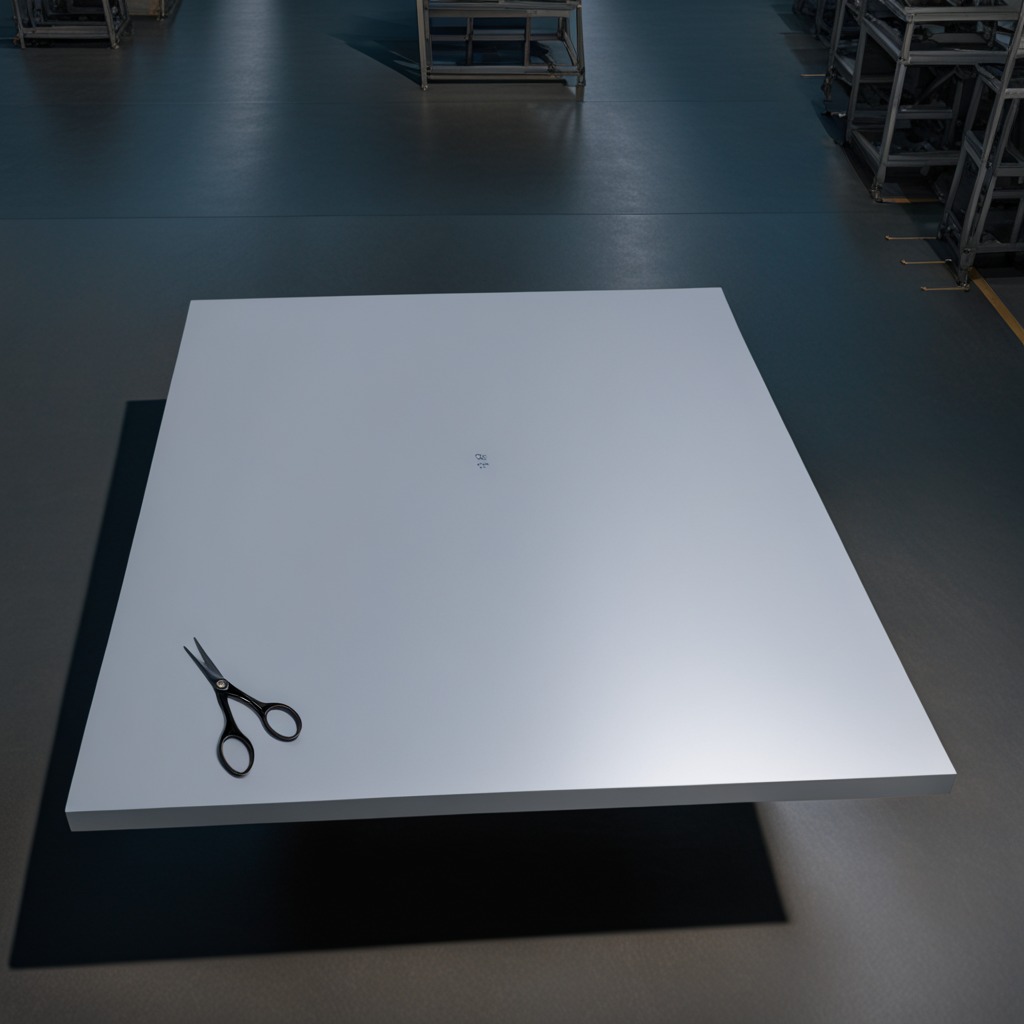
A scissor lies on the tabletop in the evening.